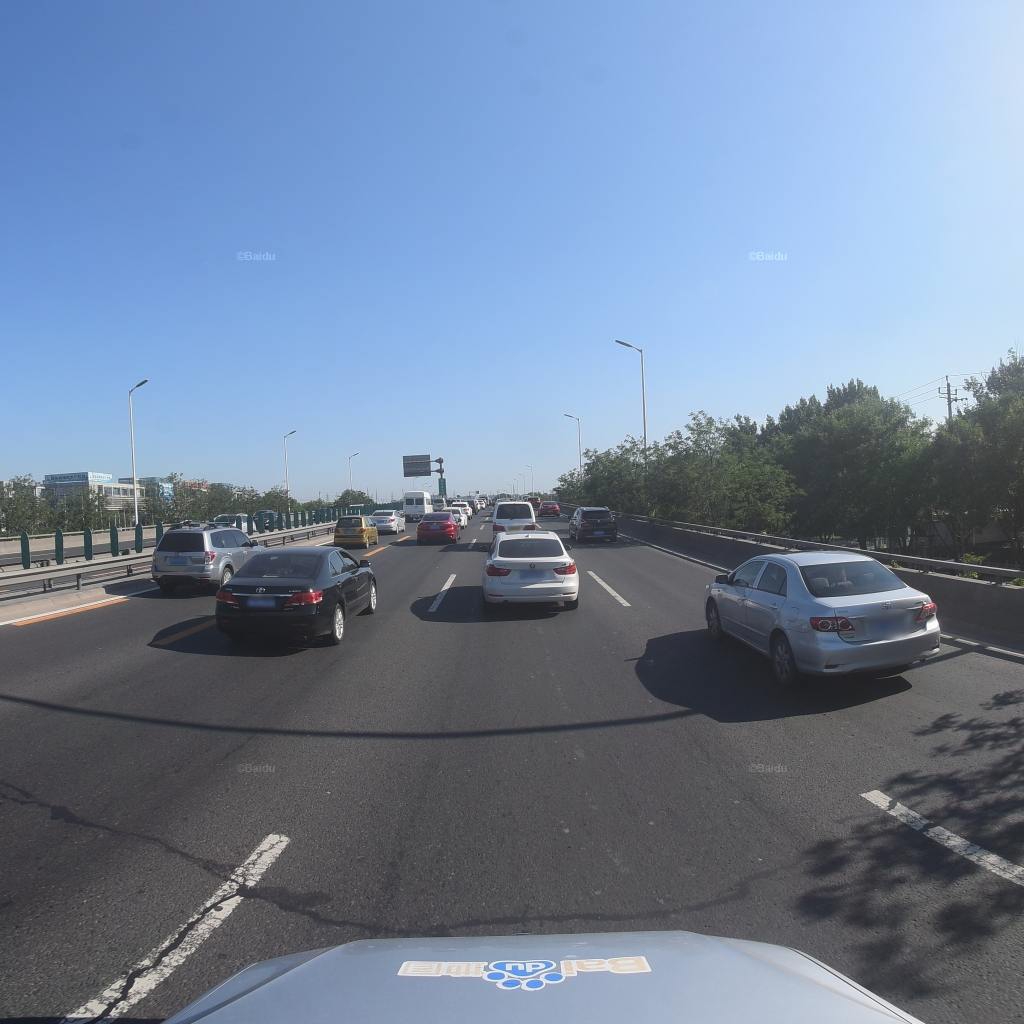
Region: Fengtai
Road damage annotations: longitudinal patch, transverse patch